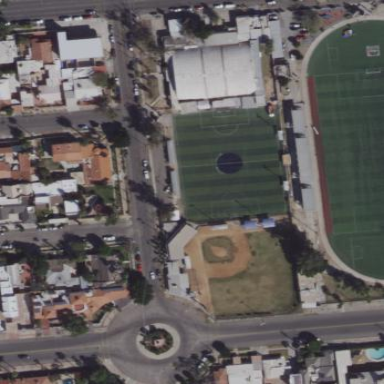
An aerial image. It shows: Soccer pitch for outdoor sports and leisure activities.